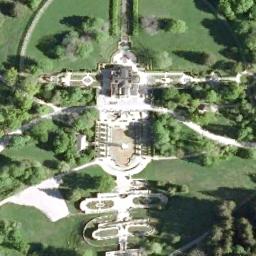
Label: palace